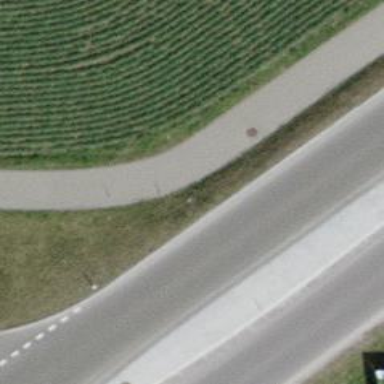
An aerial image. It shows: Secondary road with asphalt surface and embankment.